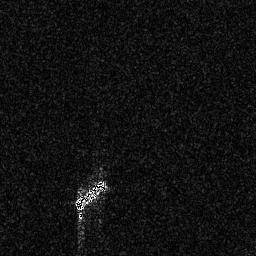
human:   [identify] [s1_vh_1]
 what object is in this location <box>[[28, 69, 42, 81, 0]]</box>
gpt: <ref>1 medium ship at the bottom</ref>